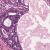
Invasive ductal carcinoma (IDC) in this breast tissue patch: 0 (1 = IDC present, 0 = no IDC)